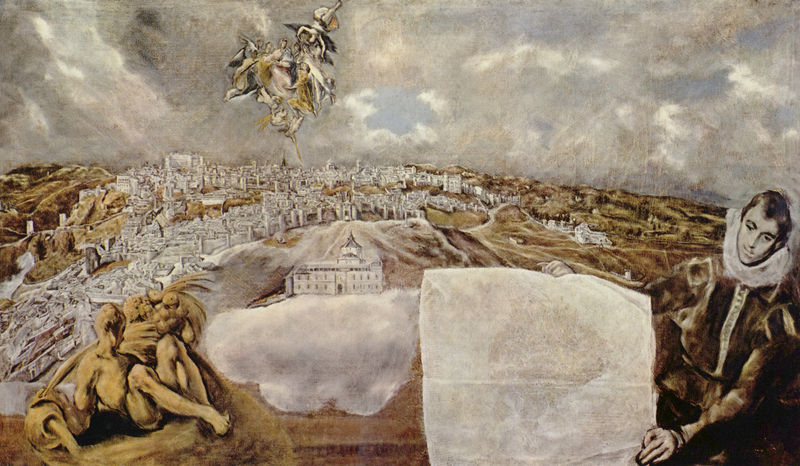
Titel: Ansicht und Plan von Toledo
Künstler: El Greco
Standort: Toledo
Institution: Museo del Greco
Schlagwörter: akt, berg, blau, dunkel, flügel, gemälde, gewitter, gott, hand, himmel, kopf, mann, nackt, wasser, weiß, wolken, fluss, frauen, gelb, grün, landschaft, menschen, ocker, see, sitzen, stadt, braun, fenster, frau, grau, hell, hintergrund, licht, mund, nase, schwarz, skizze, vordergrund, zeichnung, gebäude, gras, haus, obst, schloss, weg, wiese, wolke, beige, malerei, jacke, architektur, arm, augen, barock, bibel, falten, gesicht, halten, kragen, mensch, spitze, ärmel, hals, verzerrung, bach, erde, feld, horizont, häuser, hügel, wind, zweige, gewässer, kirche, wege, figur, gold, personen, blatt, lippen, renaissance, fliegen, pferd, turm, engel, früchte, krug, skulptur, statue, beine, spanien, füße, papier, ansicht, fassade, man, ort, perspektive, vedute, studie, acker, berge, gebirge, leer, dorf, mauer, monochrom, hof, sepia, vogelperspektive, figuren, querformat, untergang, thron, goya, maler, plastik, junge, zeigen, collage, surrealismus, gestalt, panorama, stadtansicht, straßen, knochen, tusche, ruine, zettel, kloster, rechteck, palast, gewitterwolken, draufsicht, schweben, schwarz weiß, selbstbildnis, ruinen, allegorie, entwurf, krause, gestalten, pergament, wappen, karte, skulpturen, gut, gutshaus, gutshof, mauern, residenz, manierismus, siedlung, stadtmauer, plan, fresko, konvex, schriftstück, maria, welt, el greco, fresco, aufstieg, beschreibung, tonkrug, himmelfahrt, mittelgrund, gewölbt, bauplan, architekt, gebaude, paln, metropole, quelle, städtebau, verzerrt, baumeister, schearz, spanier, blu, mariahimmelfahrt, mariähimmelfahrt, stadtansich, himmelswesen, greco, madrid, toledo, chirico, colllage, el grecp, finfer, fruch, papier engel landschaft, stadtbau, standtansicht, toledo7, stiftung, weiß häuser, mithologie